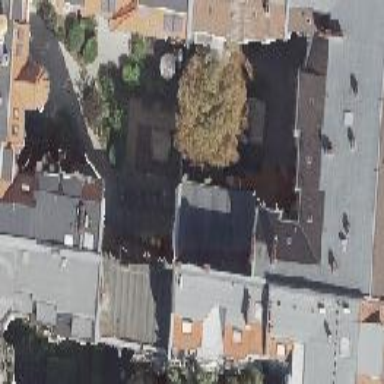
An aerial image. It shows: Building with apartments featuring roof made of roof tiles in double saltbox shape.